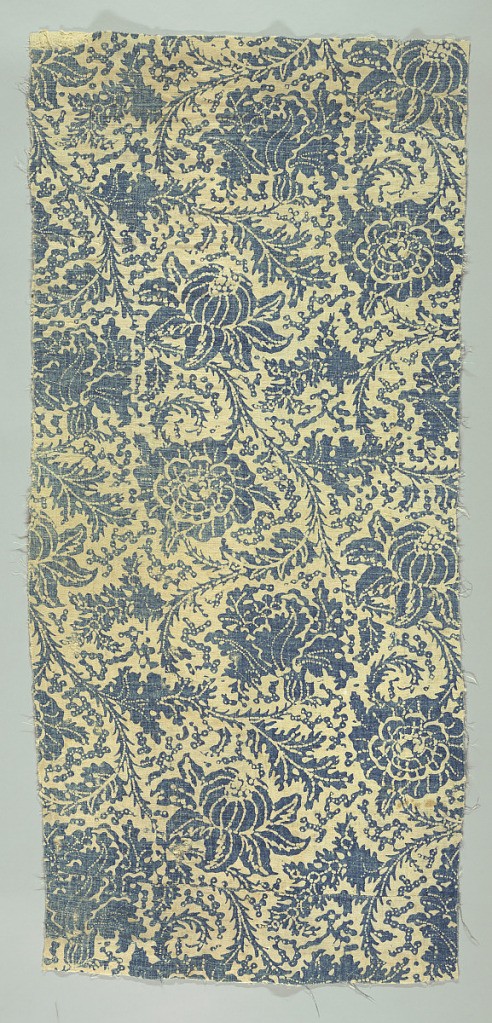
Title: Textile
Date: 18th century
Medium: cotton Technique: resist printed on plain weave
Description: Length from a quilt, of white hand-woven cotton resist printed in blue. Design of ascending curving vine with large flower heads and branching foliage; the leaves are deeply indented, with spiny stems. Lined with bands of white dimity alternating with blue striped cotton.